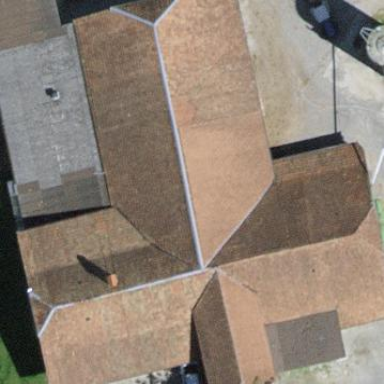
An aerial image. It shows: Farm building.